Interaction volume radius: 10 \u00c5
Interaction volume height: 35 \u00c5
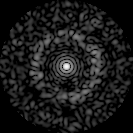
Disorder parameter: 0.8301